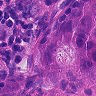
Metastatic tissue present: yes